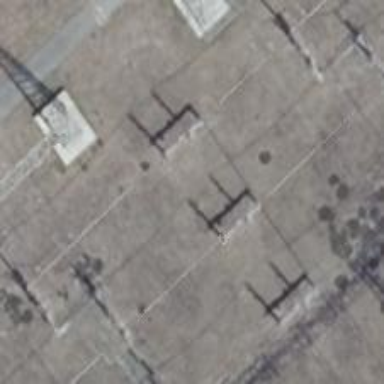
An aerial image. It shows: Outdoor switch with 3 cables.